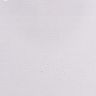
Metastatic tissue present: no